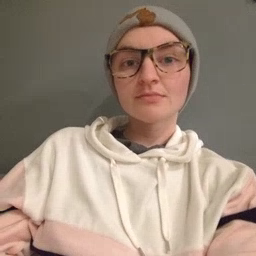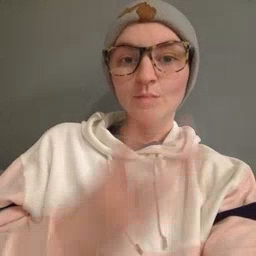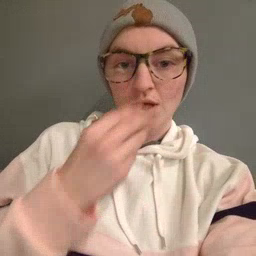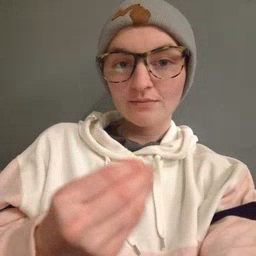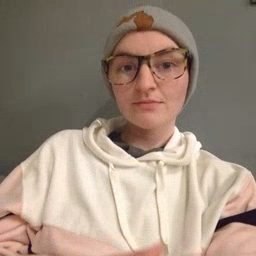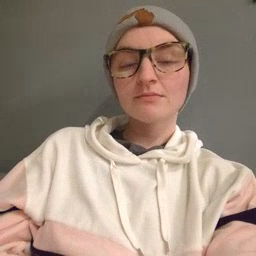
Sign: wolf